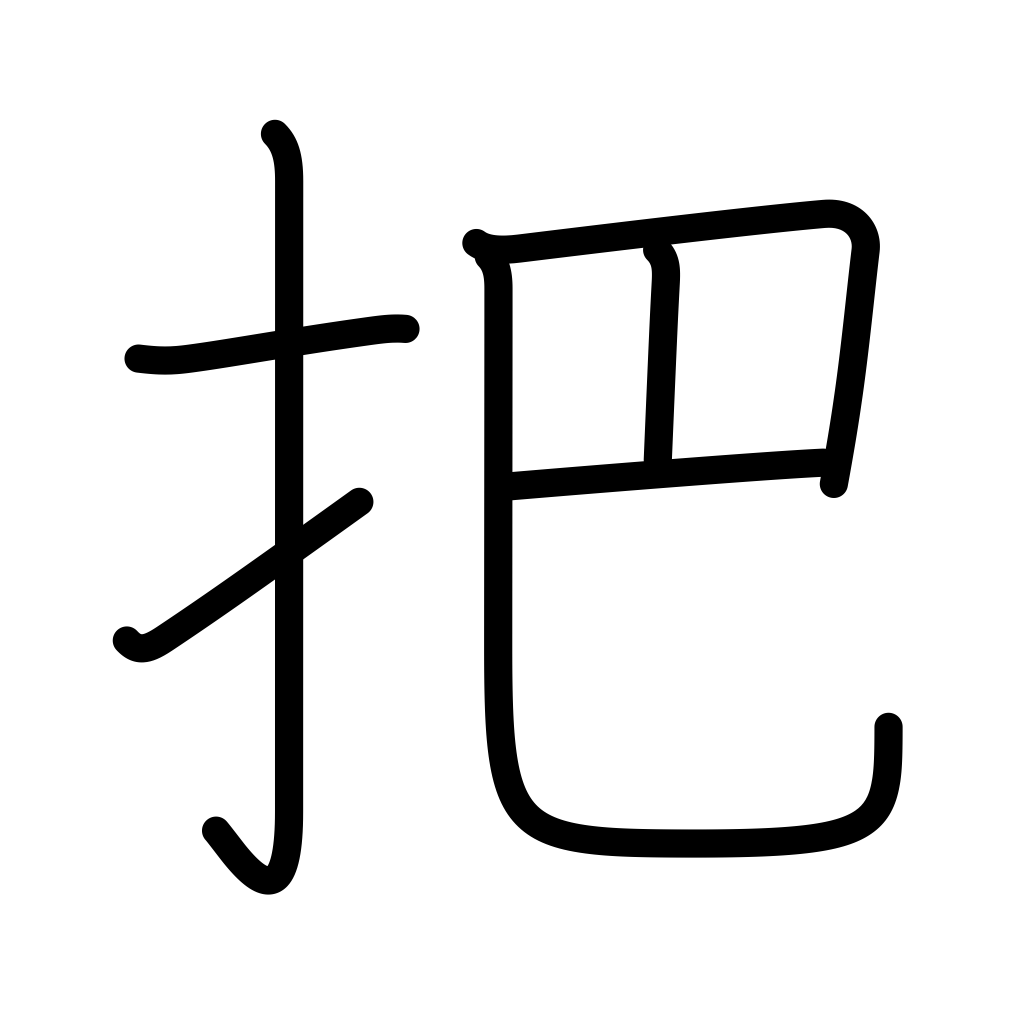
Meaning: grasp, faggot, bunch, counter for bundles